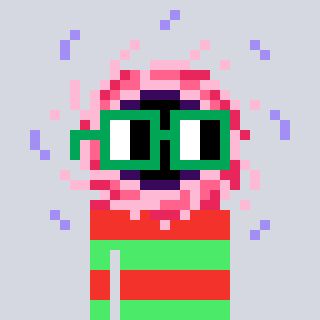
a pixel art character with square green glasses, a blackhole-shaped head and a teal-colored body on a cool background